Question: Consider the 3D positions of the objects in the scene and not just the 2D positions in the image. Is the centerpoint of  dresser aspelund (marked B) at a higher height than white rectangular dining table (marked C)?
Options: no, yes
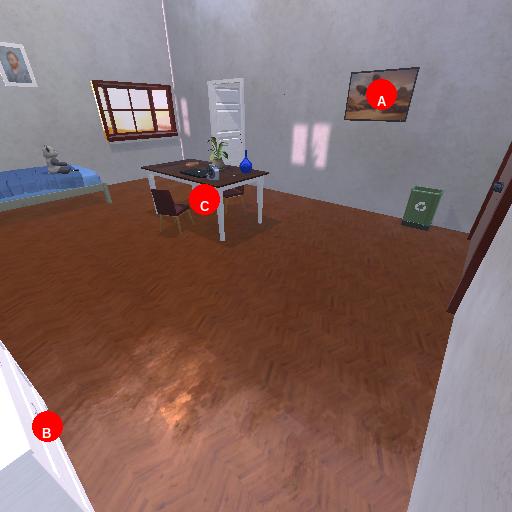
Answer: no